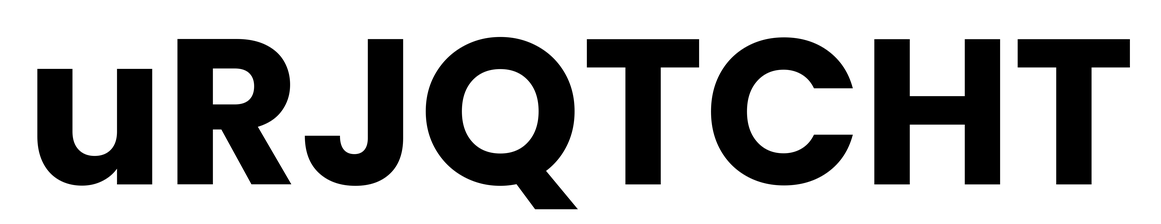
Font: Poppins-Bold